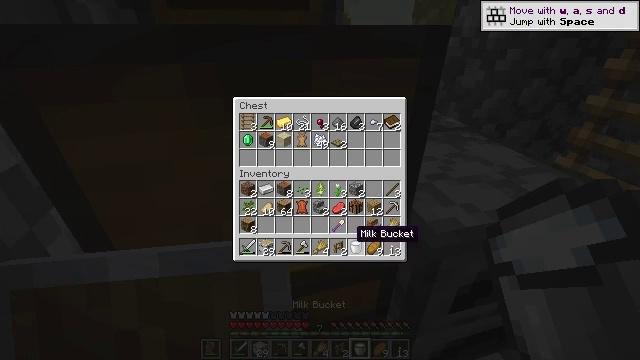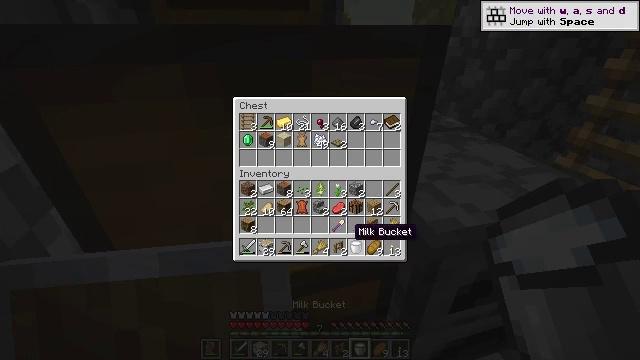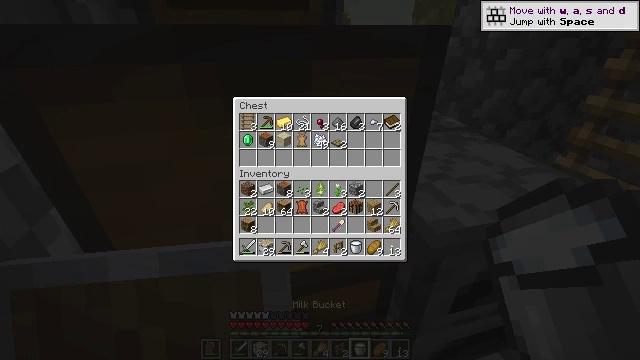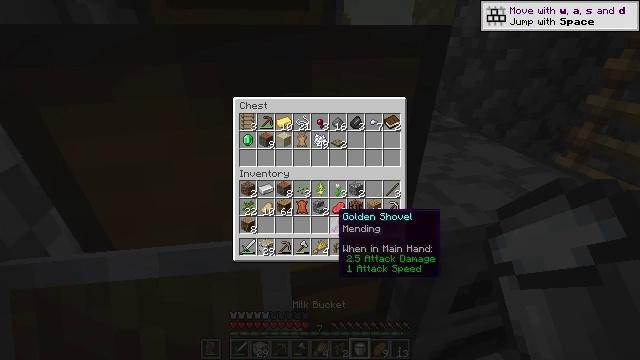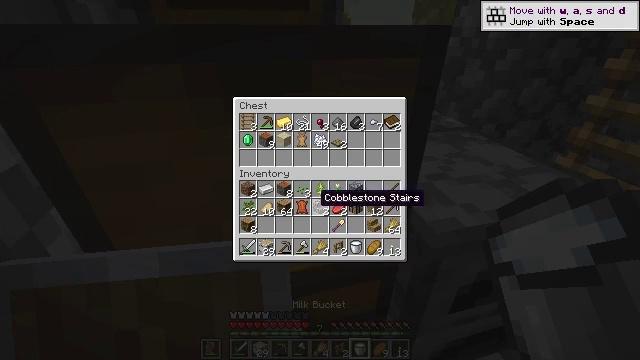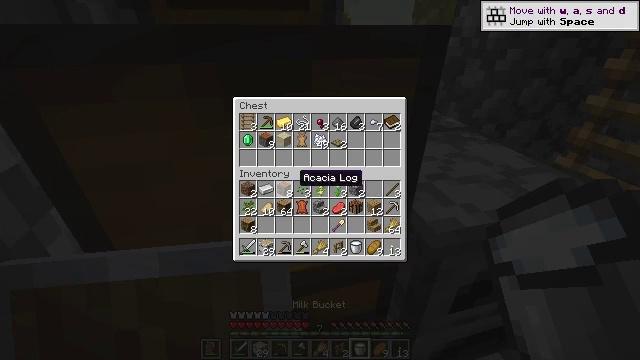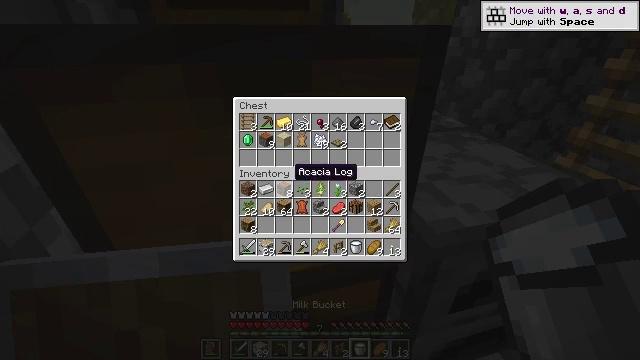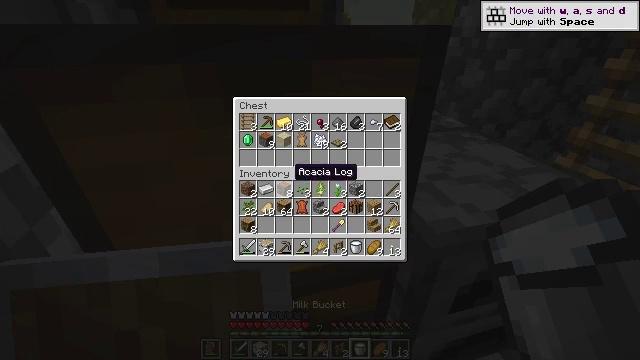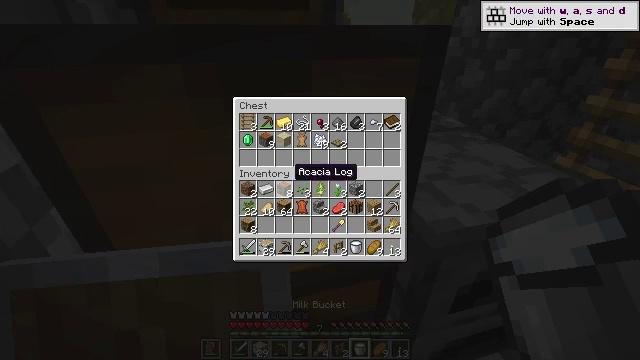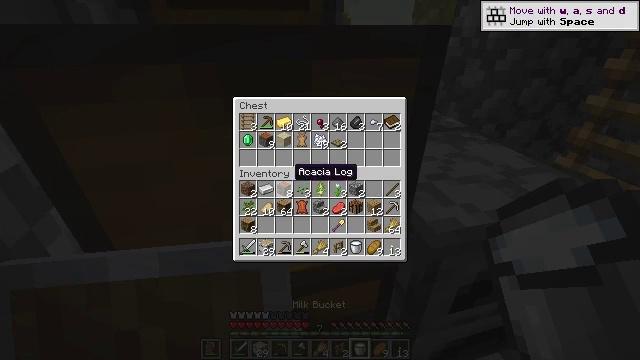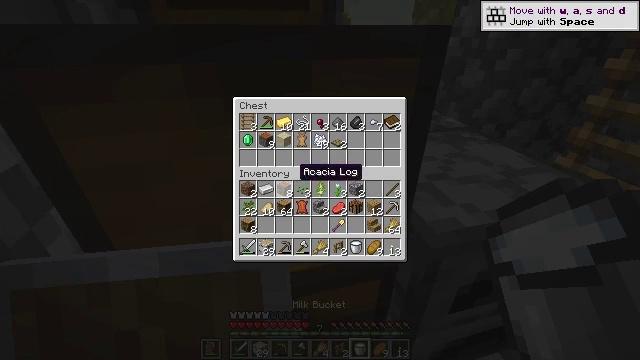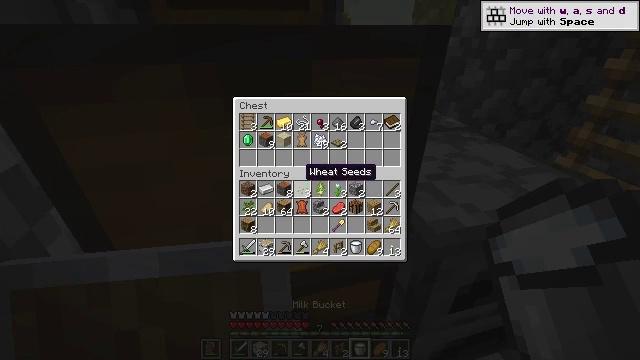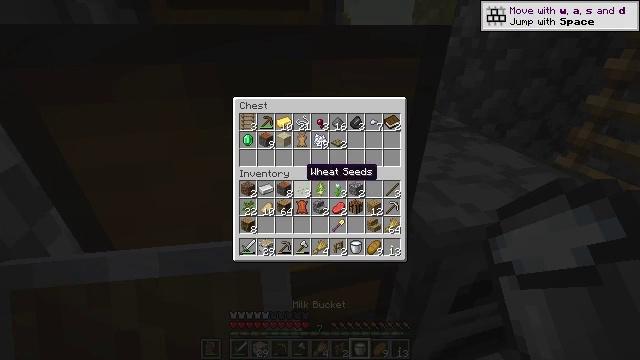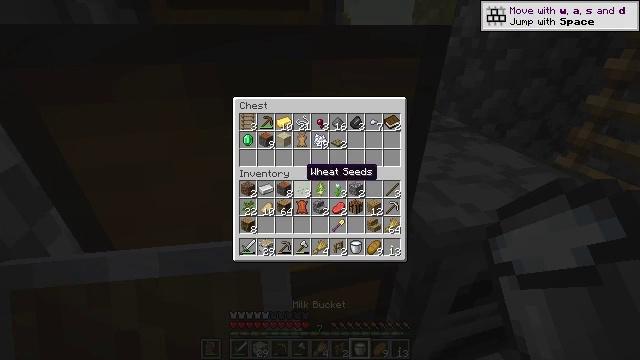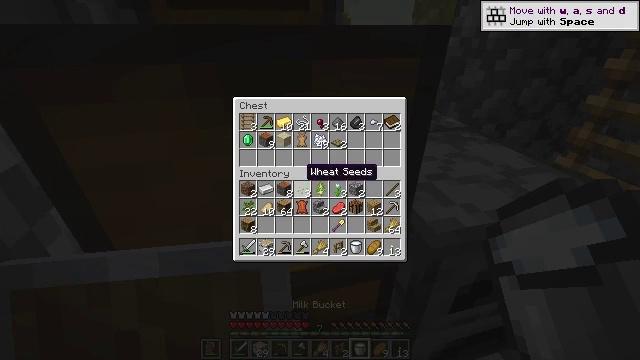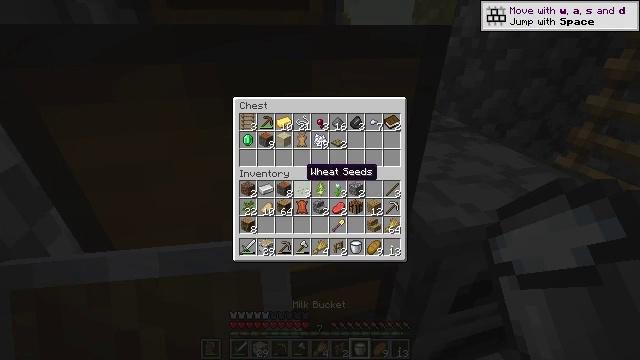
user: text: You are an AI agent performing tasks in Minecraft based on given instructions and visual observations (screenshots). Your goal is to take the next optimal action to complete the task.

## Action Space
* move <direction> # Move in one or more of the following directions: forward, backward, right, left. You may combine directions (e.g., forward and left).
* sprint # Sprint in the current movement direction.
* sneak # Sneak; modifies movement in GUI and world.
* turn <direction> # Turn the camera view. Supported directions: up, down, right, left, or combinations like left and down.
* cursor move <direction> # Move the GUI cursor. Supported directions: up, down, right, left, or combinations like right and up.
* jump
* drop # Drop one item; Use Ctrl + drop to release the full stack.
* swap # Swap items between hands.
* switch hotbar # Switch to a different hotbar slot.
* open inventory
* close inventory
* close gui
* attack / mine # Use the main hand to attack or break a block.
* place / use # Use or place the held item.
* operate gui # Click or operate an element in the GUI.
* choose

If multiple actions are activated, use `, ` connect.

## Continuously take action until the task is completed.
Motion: motion action
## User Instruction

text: Use the crafting table to make a hay block from wheat.
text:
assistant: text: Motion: no_op
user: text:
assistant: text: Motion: no_op
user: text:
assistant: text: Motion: cursor move left and up
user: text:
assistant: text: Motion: cursor move left and up
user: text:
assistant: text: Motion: cursor move left and up
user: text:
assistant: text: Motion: no_op
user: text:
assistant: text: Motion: no_op
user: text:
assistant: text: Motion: no_op
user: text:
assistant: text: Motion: sneak
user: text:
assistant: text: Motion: sneak
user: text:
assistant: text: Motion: sneak
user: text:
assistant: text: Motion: sneak
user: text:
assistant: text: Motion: sneak
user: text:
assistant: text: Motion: sneak
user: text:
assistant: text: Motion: sneak
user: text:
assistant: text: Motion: sneak
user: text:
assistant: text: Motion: sneak
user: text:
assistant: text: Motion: sneak
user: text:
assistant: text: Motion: sneak
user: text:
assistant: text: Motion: sneak, operate gui
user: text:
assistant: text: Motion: sneak, operate gui
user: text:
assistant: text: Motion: sneak, operate gui
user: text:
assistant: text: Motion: sneak
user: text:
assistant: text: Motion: sneak
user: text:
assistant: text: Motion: sneak
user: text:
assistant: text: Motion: sneak
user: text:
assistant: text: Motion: sneak
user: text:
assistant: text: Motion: sneak
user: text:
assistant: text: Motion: sneak
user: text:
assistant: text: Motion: sneak